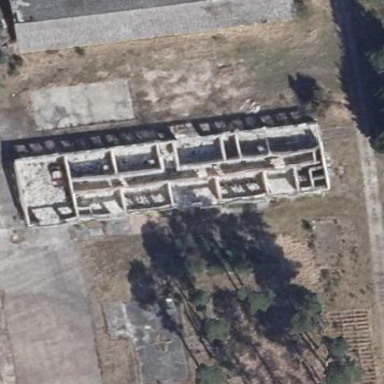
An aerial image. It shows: Building.